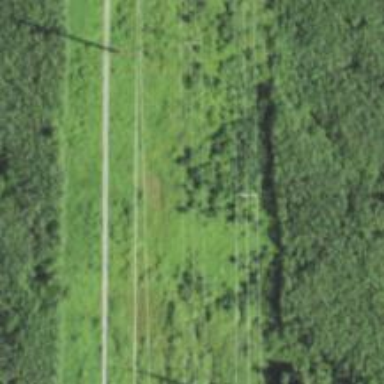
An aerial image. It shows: H-frame designed tower for power lines.